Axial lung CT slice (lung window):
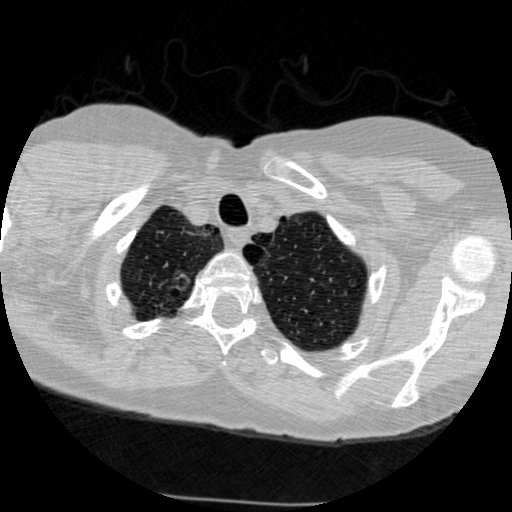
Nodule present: no